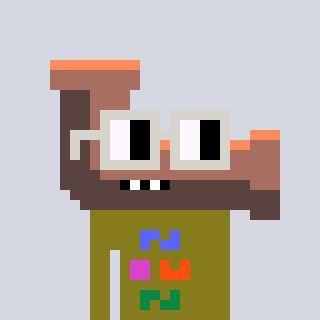
a pixel art character with square light gray glasses, a pipe-shaped head and a gunk-colored body on a cool background